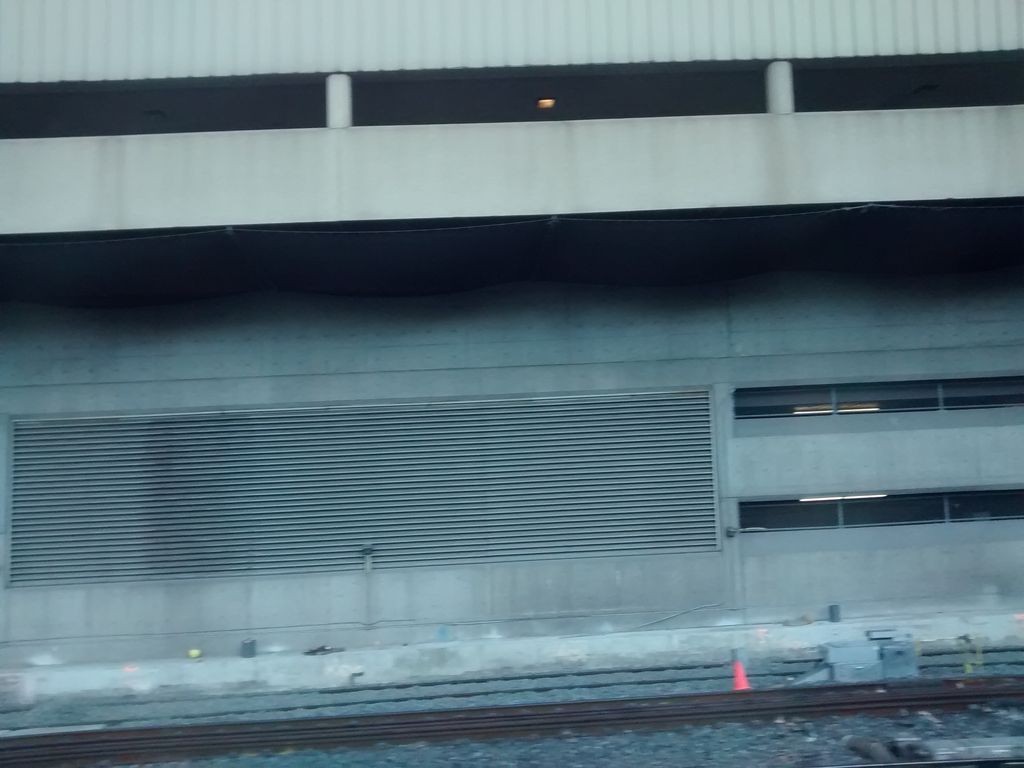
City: toronto